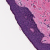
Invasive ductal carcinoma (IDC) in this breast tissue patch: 0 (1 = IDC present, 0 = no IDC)